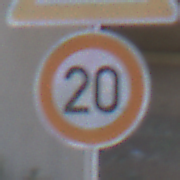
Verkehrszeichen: Geschwindigkeit20
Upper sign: FussgaengerLinks
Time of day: Midday
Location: Roofed (Underpass)
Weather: Clear
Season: NotSpecified
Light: Natural